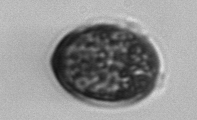
Label: Prorocentrum